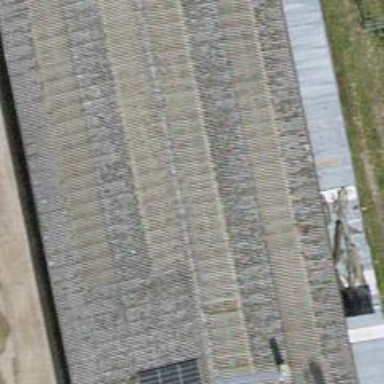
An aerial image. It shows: Shed building.